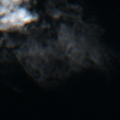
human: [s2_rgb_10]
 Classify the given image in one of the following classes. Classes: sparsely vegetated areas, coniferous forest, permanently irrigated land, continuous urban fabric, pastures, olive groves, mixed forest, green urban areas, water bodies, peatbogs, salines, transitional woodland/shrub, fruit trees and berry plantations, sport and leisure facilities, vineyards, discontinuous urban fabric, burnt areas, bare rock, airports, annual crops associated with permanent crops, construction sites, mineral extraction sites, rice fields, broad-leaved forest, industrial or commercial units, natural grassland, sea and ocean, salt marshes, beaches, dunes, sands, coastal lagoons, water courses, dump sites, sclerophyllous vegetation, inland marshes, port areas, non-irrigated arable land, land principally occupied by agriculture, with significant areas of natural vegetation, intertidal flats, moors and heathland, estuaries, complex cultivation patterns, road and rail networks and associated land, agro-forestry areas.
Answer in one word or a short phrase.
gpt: sea and ocean